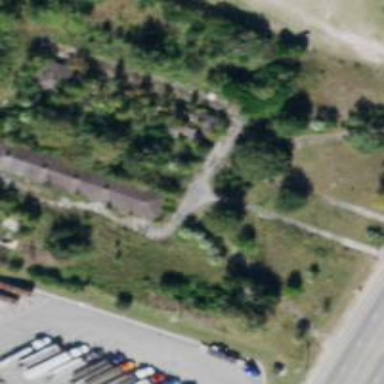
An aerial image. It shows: Driveway for service vehicles.